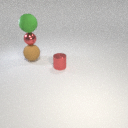
small red metal sphere below large green rubber sphere